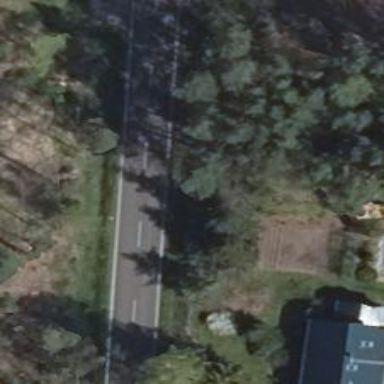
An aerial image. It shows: Secondary road with asphalt surface.